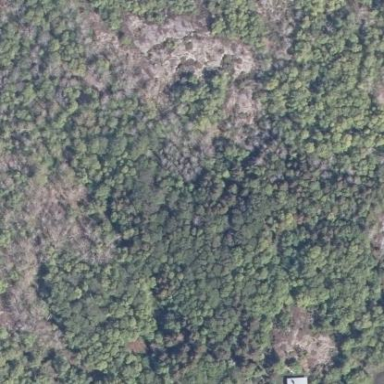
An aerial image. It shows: Forest area.